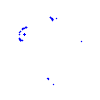
Particle: kaon